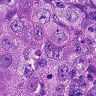
Metastatic tissue present: yes